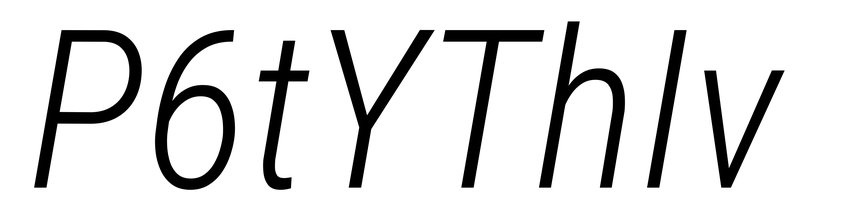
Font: Roboto-Italic_Condensed_Light_Italic